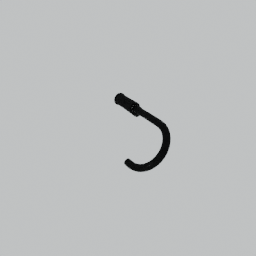
Label: appliances